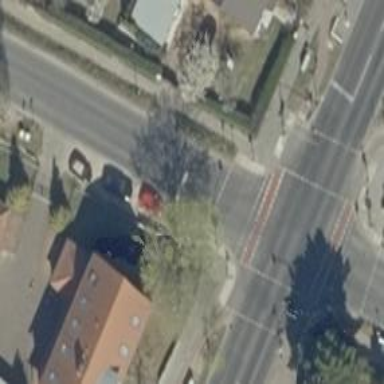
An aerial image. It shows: Crossing with traffic signals.